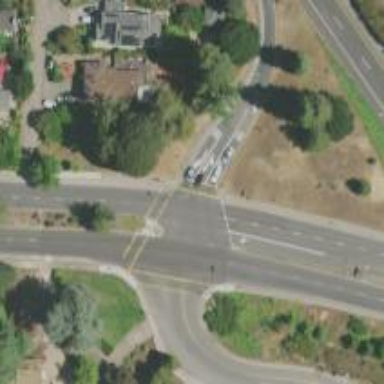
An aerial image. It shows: Secondary road with separate sidewalk and shared cycleway.